Interaction volume radius: 10 \u00c5
Interaction volume height: 25 \u00c5
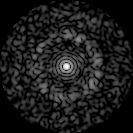
Disorder parameter: 0.8353